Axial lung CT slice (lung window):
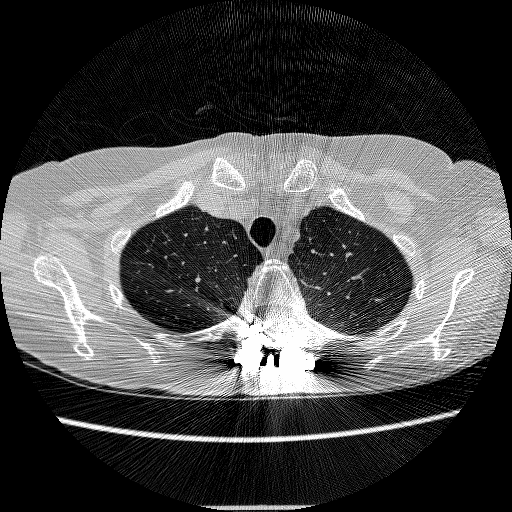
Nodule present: no